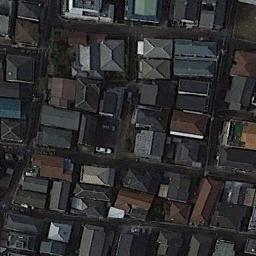
Label: residential